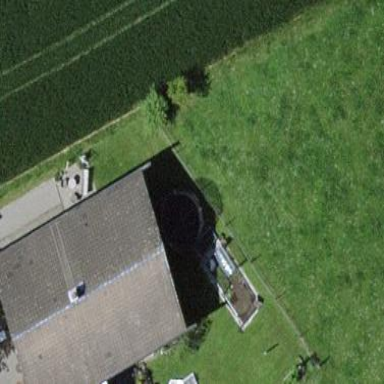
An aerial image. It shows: Simple and straightforward house.